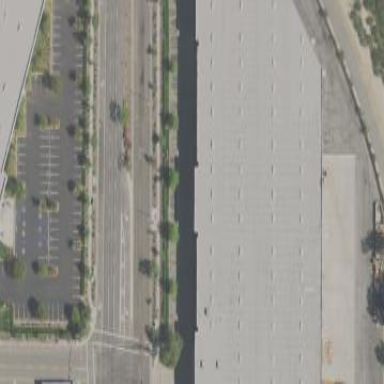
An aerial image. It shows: Warehouse.